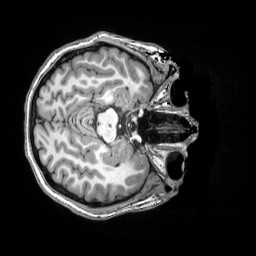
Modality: T1w
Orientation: axial
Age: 18
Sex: female
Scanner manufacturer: siemens
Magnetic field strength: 3 T
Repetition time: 2.5 s
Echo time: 0.00343 s